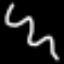
Label: squiggle